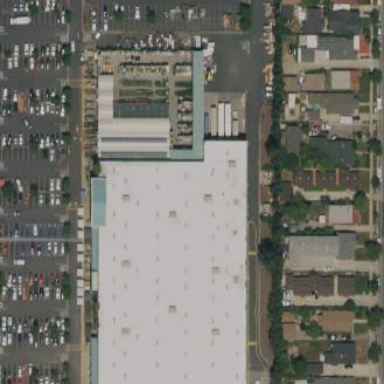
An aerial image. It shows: Warehouse.